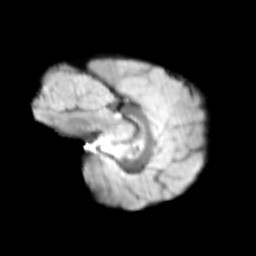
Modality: T2w
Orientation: sagittal
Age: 10
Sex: male
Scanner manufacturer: siemens
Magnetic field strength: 3 T
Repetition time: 3.8 s
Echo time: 0.07 s